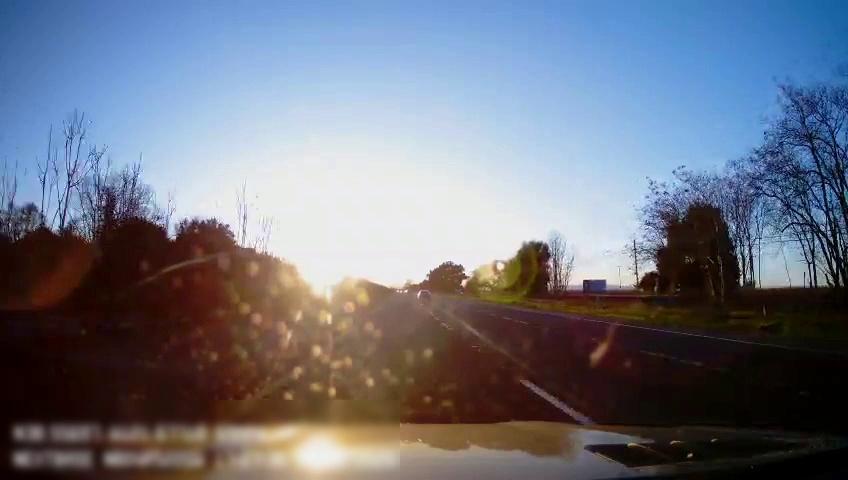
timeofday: Day
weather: Sunny
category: Drivable Space
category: Vehicles | Car
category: Lanes | Alternate Lane
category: Lanes | Current Lane
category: Lanes | Current Lane
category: Lanes | Alternate Lane
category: Traffic | Signs